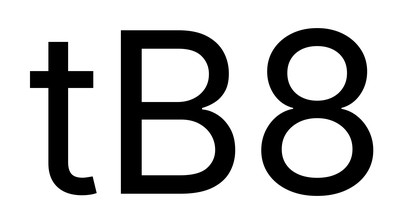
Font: Inter_Regular